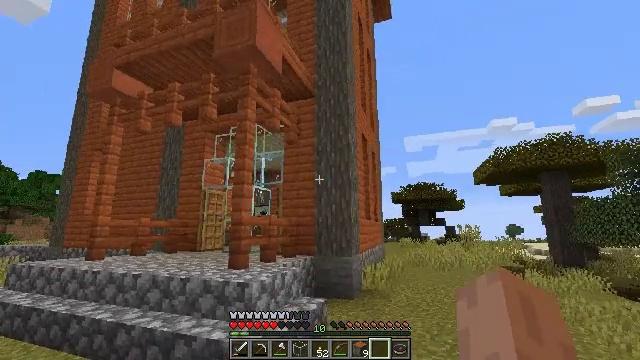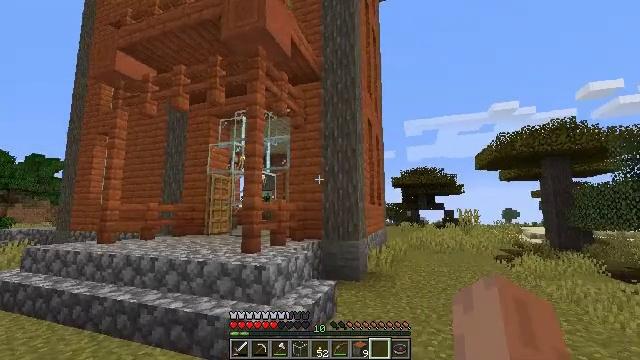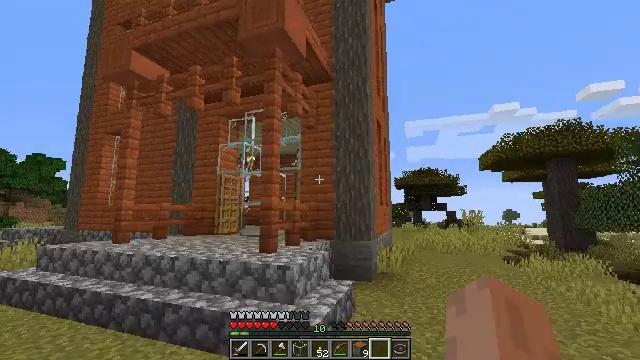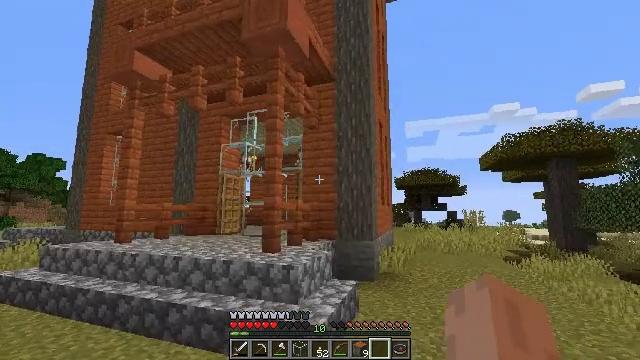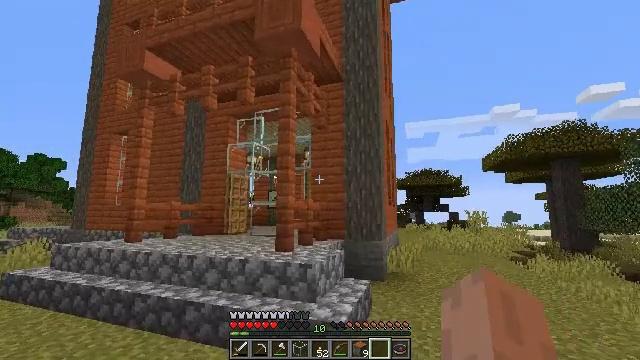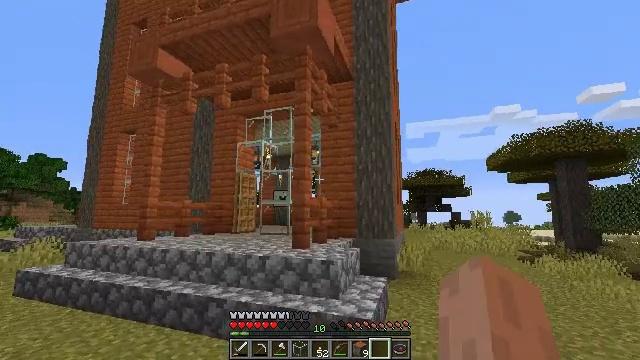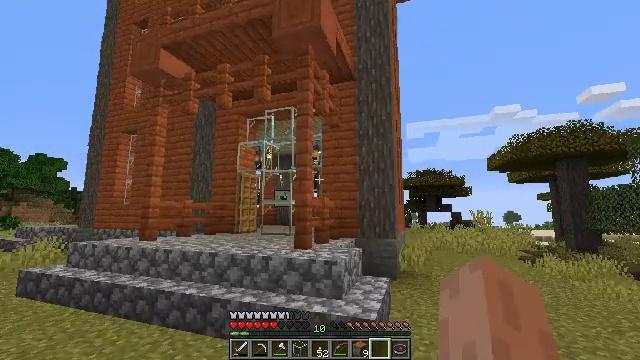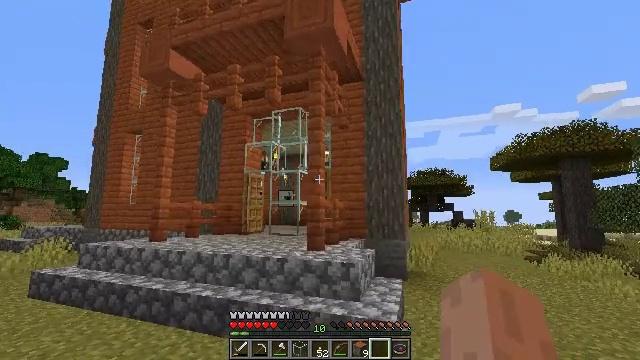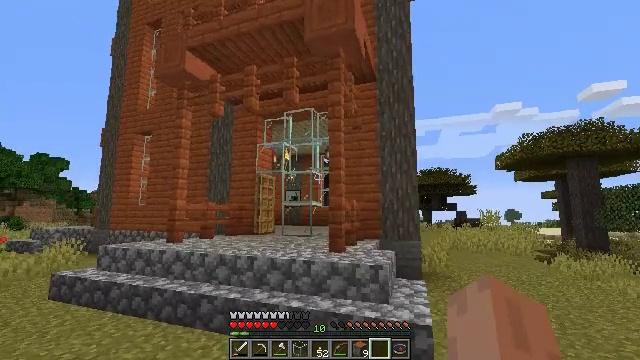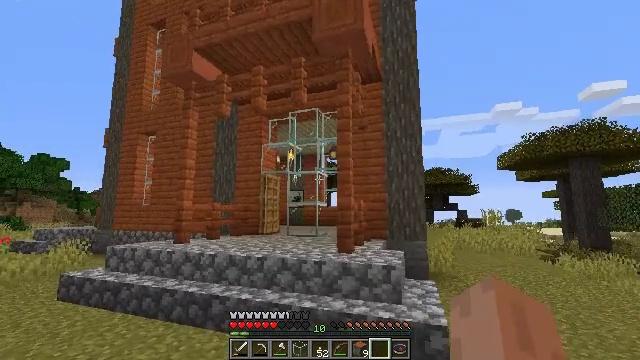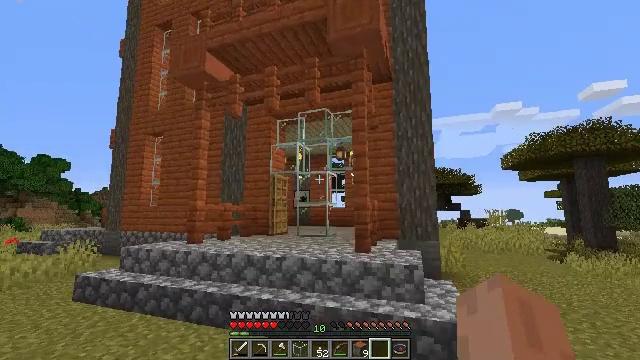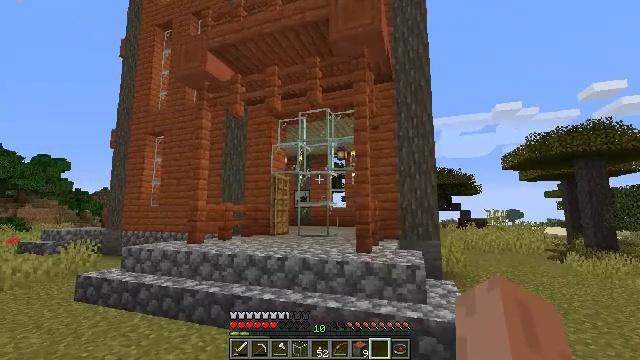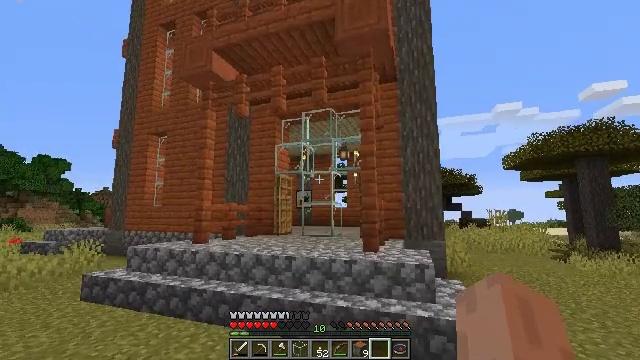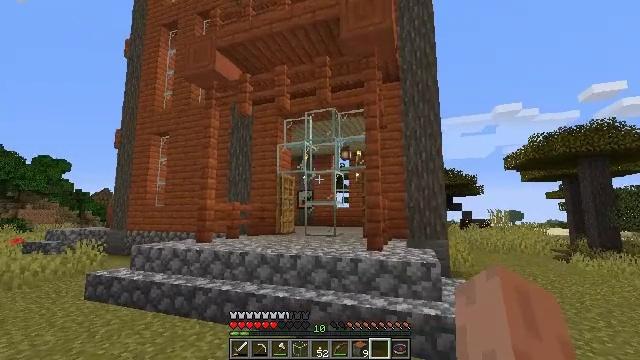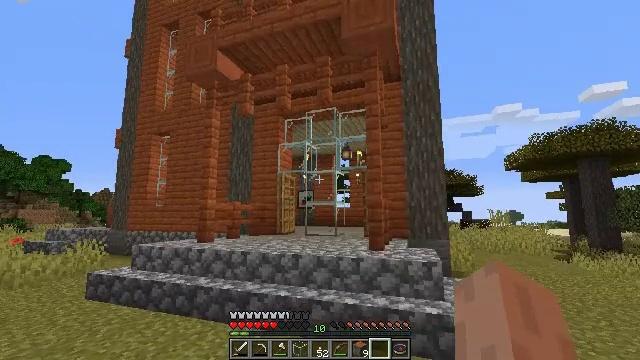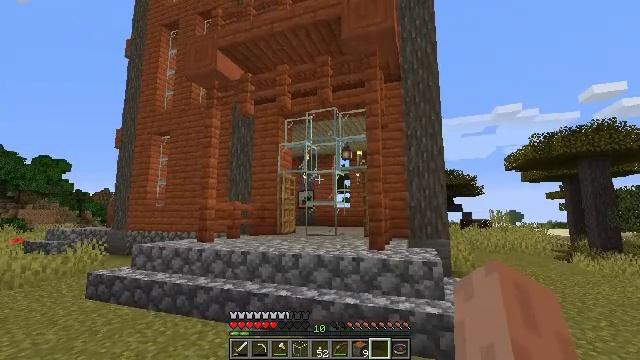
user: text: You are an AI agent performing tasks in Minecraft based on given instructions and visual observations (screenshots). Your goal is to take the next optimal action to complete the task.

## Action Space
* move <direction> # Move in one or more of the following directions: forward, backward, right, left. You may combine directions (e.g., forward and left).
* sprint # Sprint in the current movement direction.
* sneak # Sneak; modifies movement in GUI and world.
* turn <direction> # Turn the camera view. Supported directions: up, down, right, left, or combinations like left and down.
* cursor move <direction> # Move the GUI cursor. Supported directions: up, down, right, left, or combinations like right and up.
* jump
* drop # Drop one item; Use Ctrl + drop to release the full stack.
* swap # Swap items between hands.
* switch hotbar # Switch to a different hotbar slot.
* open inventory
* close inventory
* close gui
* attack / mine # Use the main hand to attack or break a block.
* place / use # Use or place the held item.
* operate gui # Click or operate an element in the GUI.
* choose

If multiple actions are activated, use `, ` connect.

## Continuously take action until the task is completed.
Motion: motion action
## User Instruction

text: Break the acacia fence to collect it.
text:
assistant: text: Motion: move left, turn down
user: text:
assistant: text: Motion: move left
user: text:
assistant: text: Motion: move left
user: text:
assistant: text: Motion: move left
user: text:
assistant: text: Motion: move left
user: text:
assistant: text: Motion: move left
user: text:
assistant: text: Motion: move left
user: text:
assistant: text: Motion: move left
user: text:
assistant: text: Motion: move left
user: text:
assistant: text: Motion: move left
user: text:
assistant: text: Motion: no_op
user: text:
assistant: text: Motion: no_op
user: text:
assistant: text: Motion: no_op
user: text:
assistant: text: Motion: no_op
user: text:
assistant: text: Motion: no_op
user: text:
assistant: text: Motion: no_op
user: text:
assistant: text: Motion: move forward
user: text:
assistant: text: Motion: move forward
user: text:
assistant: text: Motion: move forward
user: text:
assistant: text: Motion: move forward
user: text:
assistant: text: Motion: move forward
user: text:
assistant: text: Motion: move forward
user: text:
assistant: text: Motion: move forward
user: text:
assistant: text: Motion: move forward
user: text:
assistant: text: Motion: move forward and move right
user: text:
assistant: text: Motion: move forward and move right
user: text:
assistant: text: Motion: move forward and move right
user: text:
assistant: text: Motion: move forward and move right
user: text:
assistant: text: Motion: move forward
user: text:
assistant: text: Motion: move forward